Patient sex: M
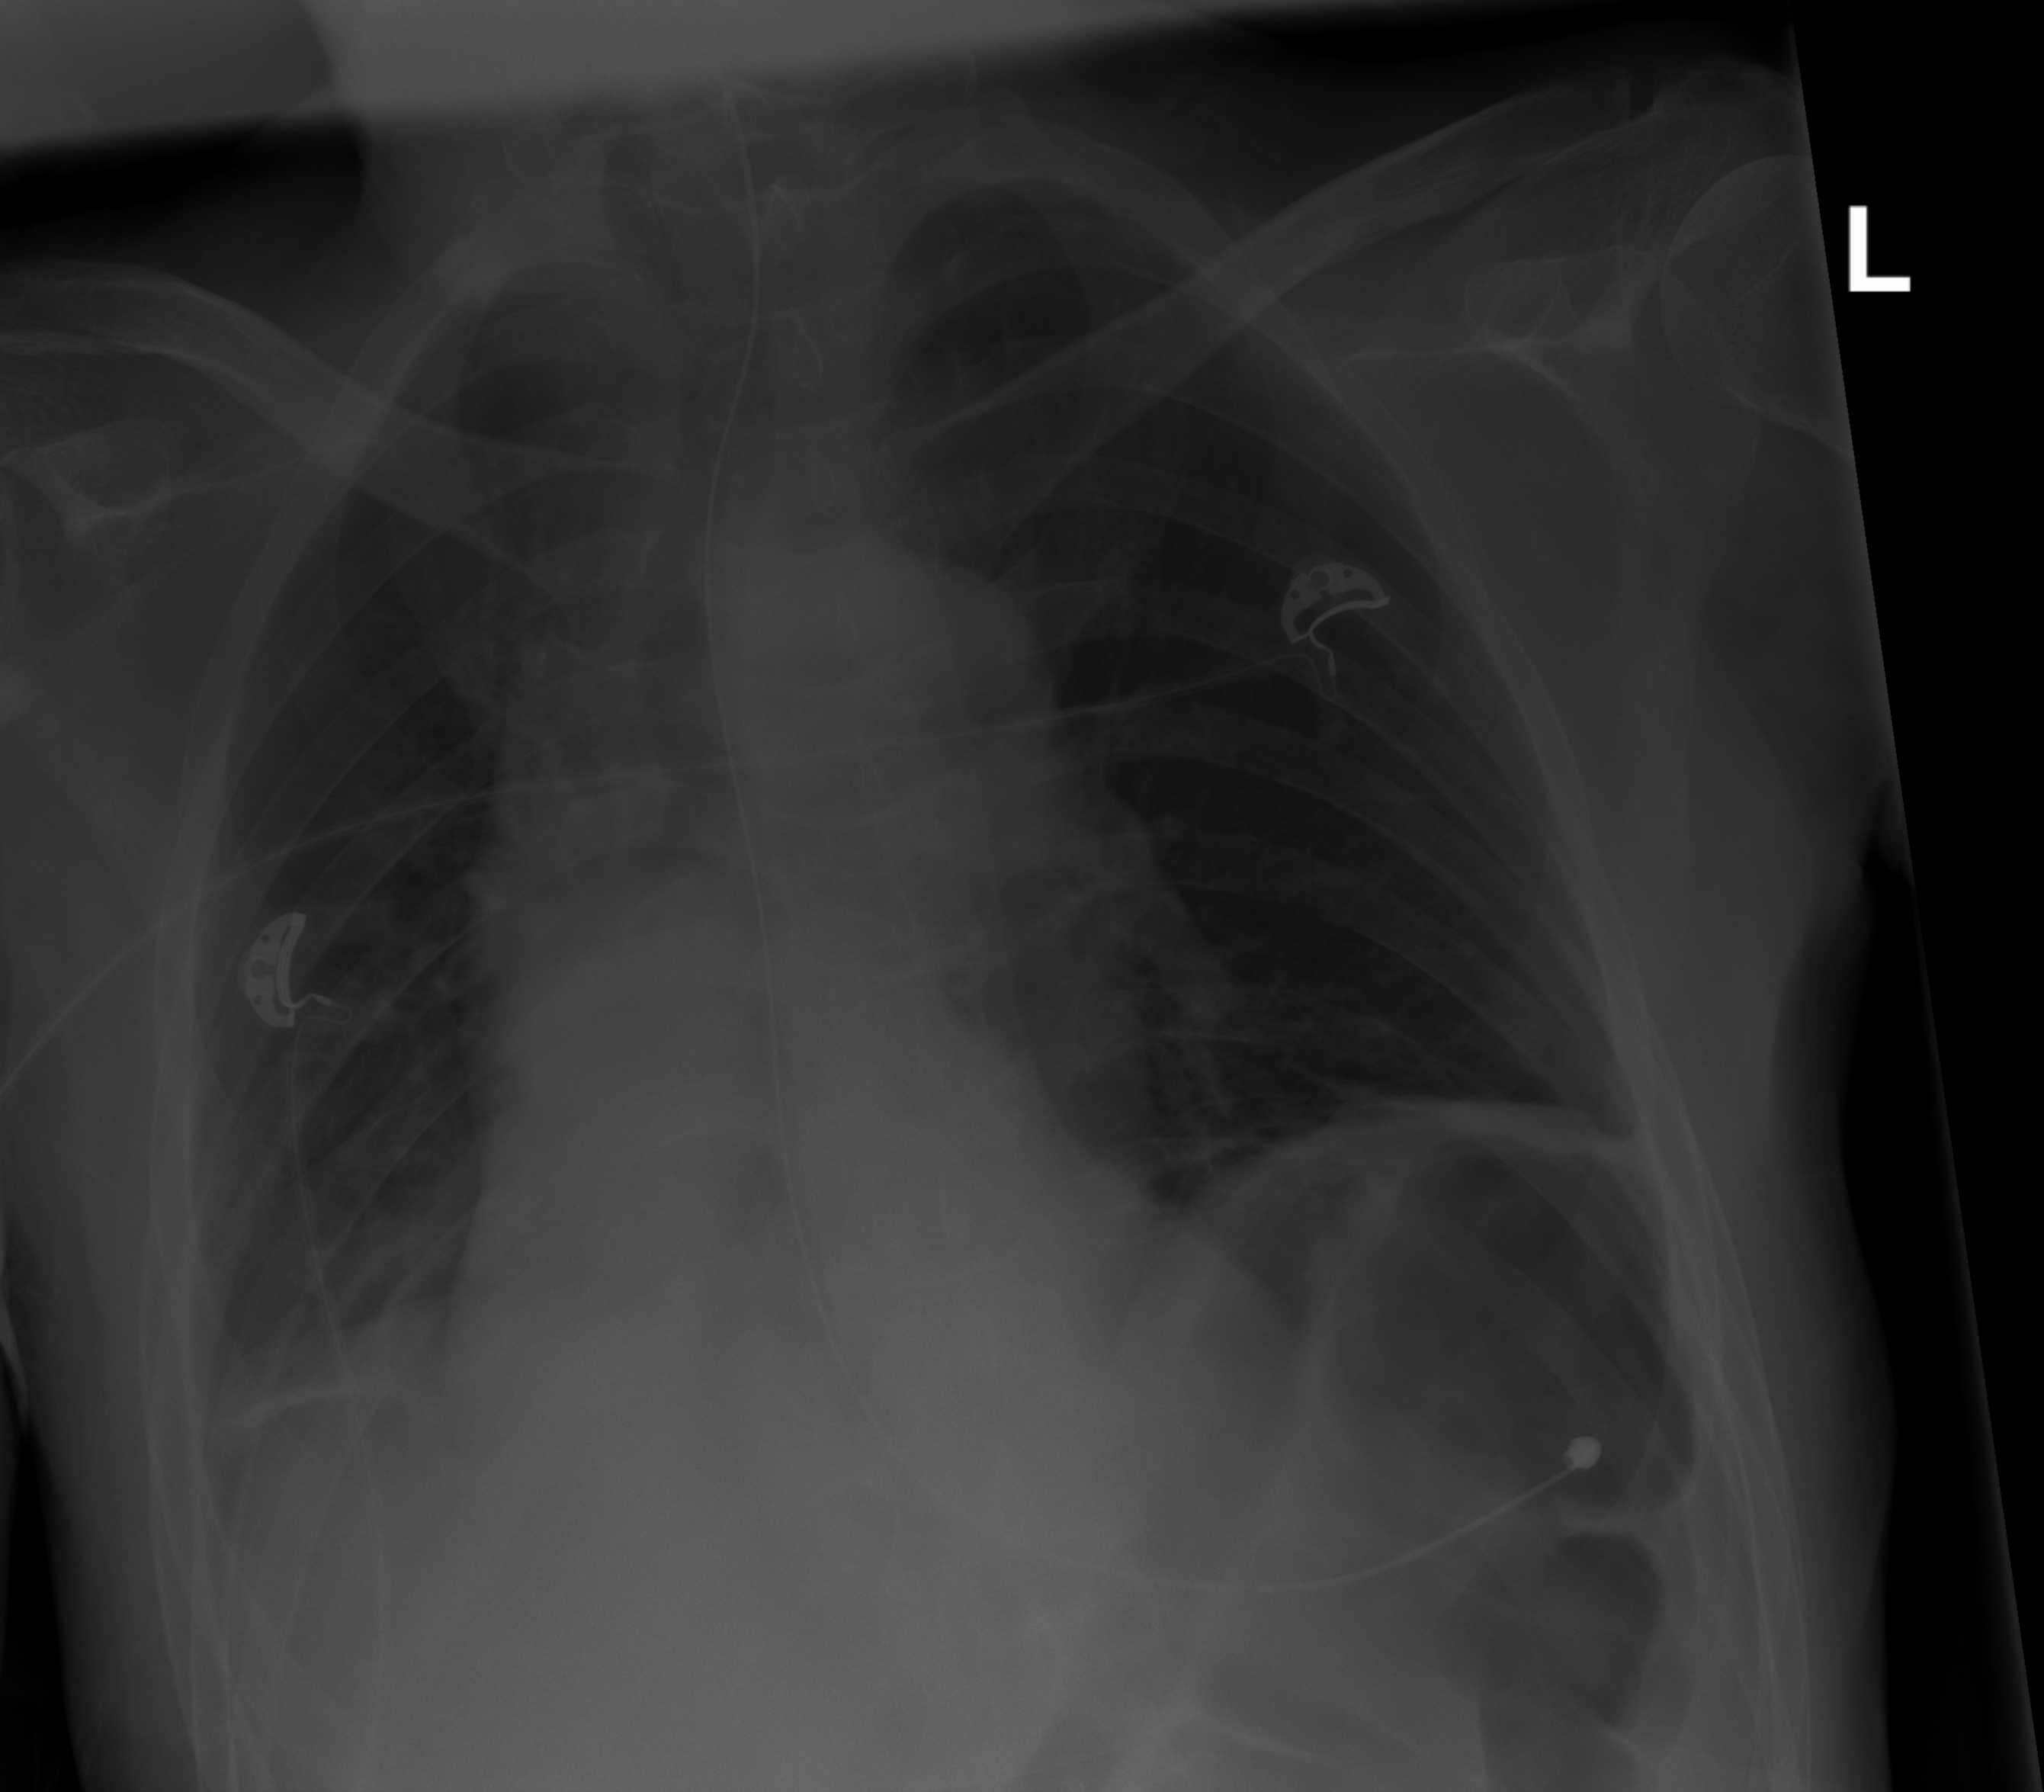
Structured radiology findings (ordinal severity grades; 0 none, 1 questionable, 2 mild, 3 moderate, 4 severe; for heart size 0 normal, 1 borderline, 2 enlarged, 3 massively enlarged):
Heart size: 0
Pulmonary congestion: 0
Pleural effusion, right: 0
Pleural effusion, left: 0
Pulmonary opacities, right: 2
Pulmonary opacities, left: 0
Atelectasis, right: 2
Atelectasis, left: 2